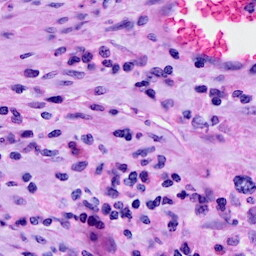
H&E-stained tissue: Cervix